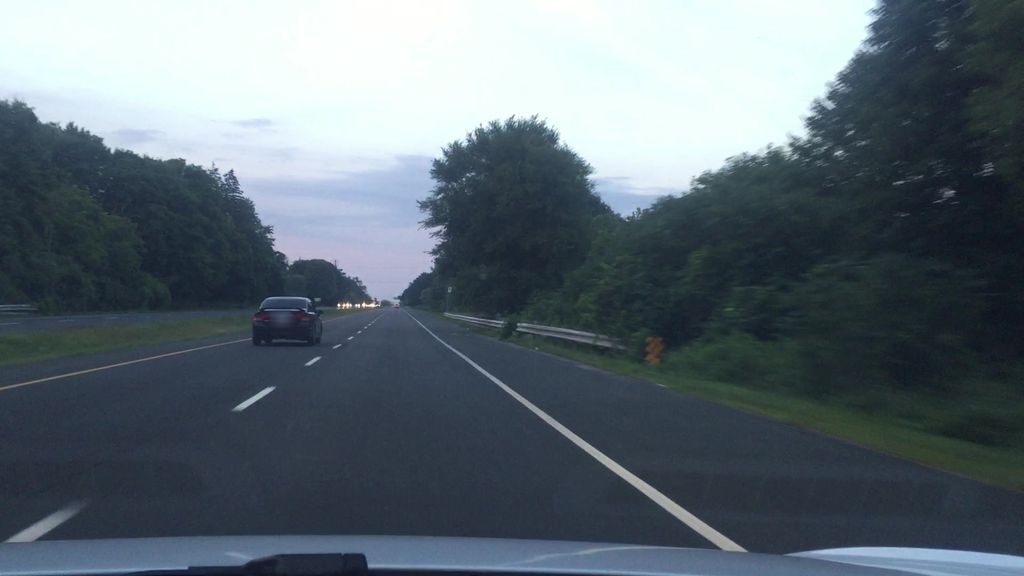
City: toronto